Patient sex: M
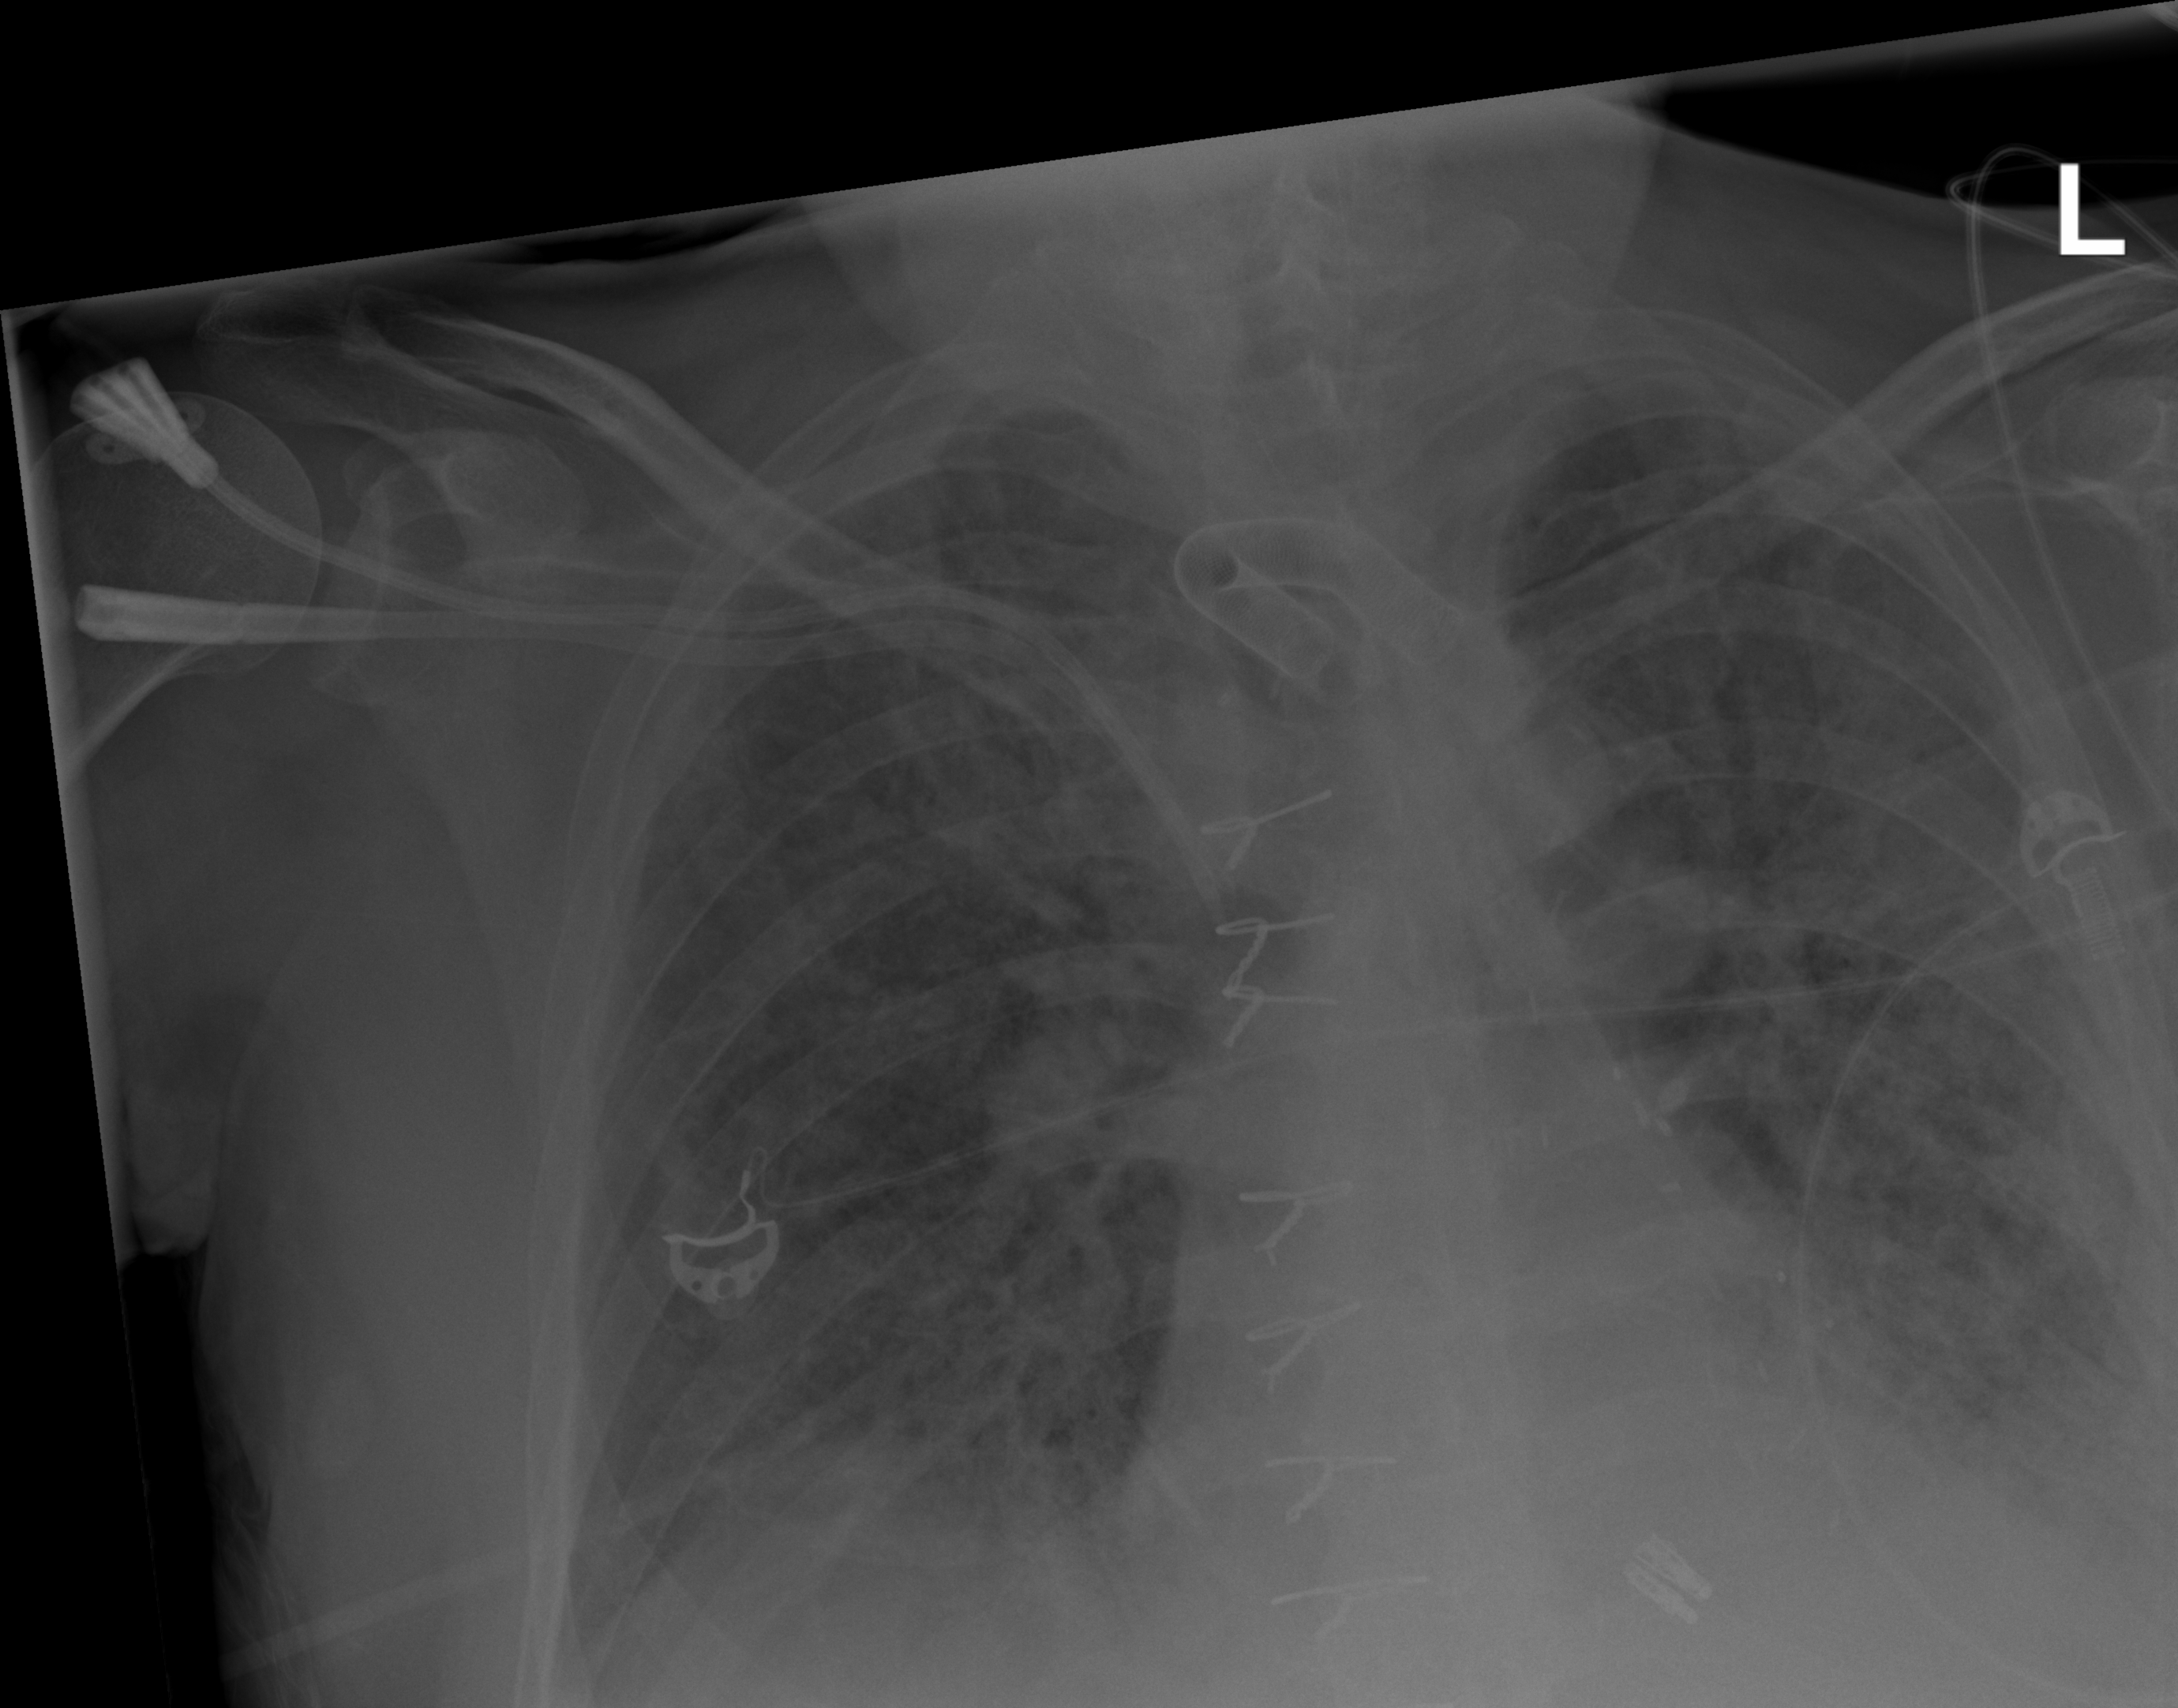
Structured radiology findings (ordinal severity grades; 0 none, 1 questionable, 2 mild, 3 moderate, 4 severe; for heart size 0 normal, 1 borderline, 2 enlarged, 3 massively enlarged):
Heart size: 0
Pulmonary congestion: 2
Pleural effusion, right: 0
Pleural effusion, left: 2
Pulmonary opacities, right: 3
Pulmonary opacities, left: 3
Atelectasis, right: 2
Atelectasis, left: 2